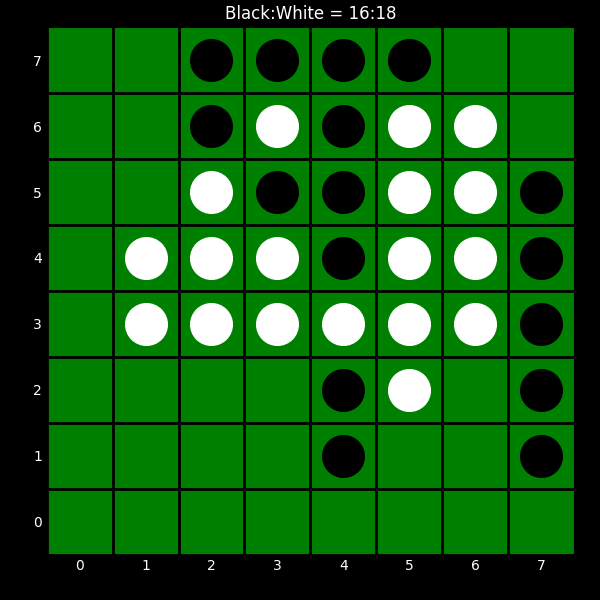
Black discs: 16
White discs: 18